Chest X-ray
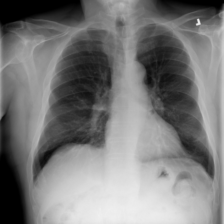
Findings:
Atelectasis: positive
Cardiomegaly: negative
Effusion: negative
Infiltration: negative
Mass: negative
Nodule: negative
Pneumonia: negative
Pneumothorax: negative
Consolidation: negative
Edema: negative
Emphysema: negative
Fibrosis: negative
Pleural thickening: negative
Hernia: negative